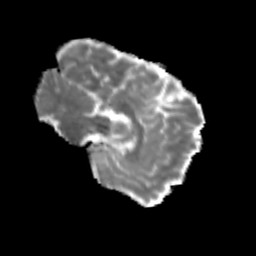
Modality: MD
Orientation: sagittal
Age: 26
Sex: female
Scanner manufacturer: siemens
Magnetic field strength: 3 T
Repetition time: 3.5 s
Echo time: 0.125 s